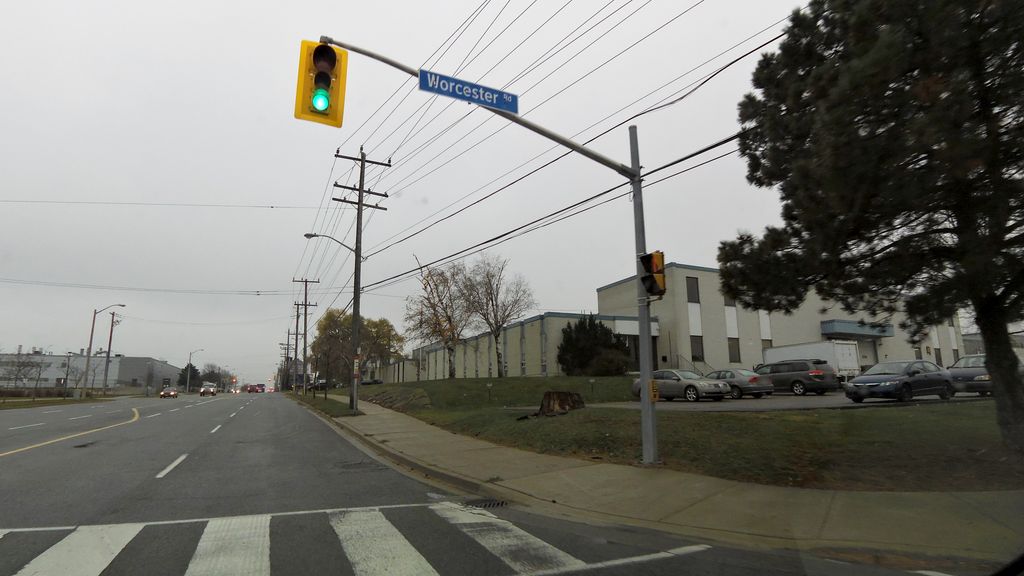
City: toronto